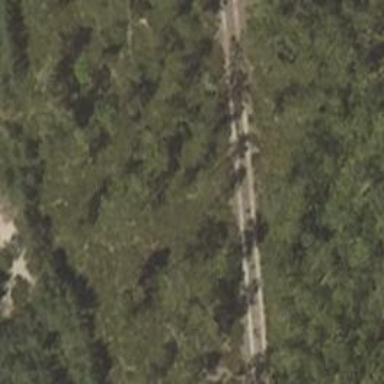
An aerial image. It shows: Dirt track road with grade 4 track type.